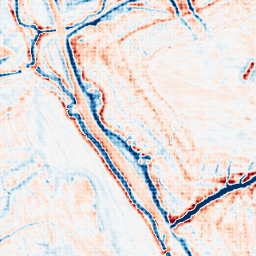
Category: edge_preserving
Decomposition family: bilateral
Decomposition parameters: d: 15
sigma_color: 150
sigma_space: 150
Upsampling method: sinc_hamming
Upsampling parameters: scale: 4
kernel_size: 4
Upsampling scale: 4